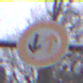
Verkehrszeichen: VorrangDesGegenverkehrs
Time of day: Midday
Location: Outdoor (Nature)
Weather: Overcast
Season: Autumn
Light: Natural